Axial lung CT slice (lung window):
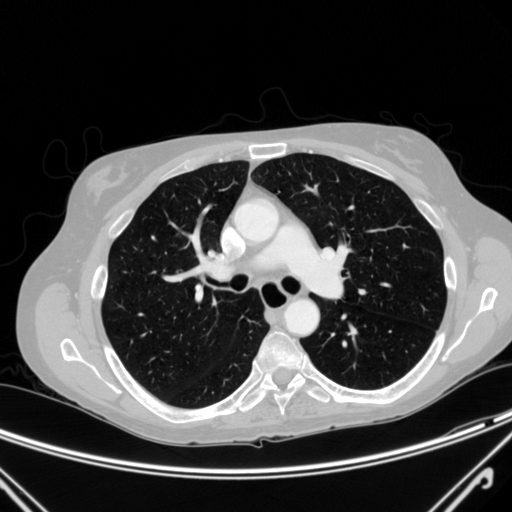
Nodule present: no